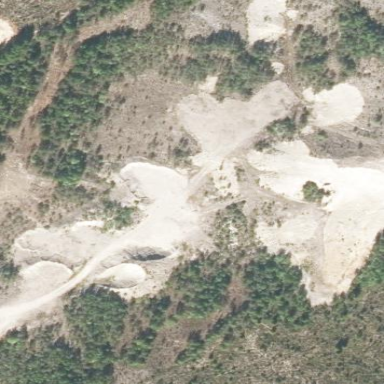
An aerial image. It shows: Quarry used for extracting aggregate resources.